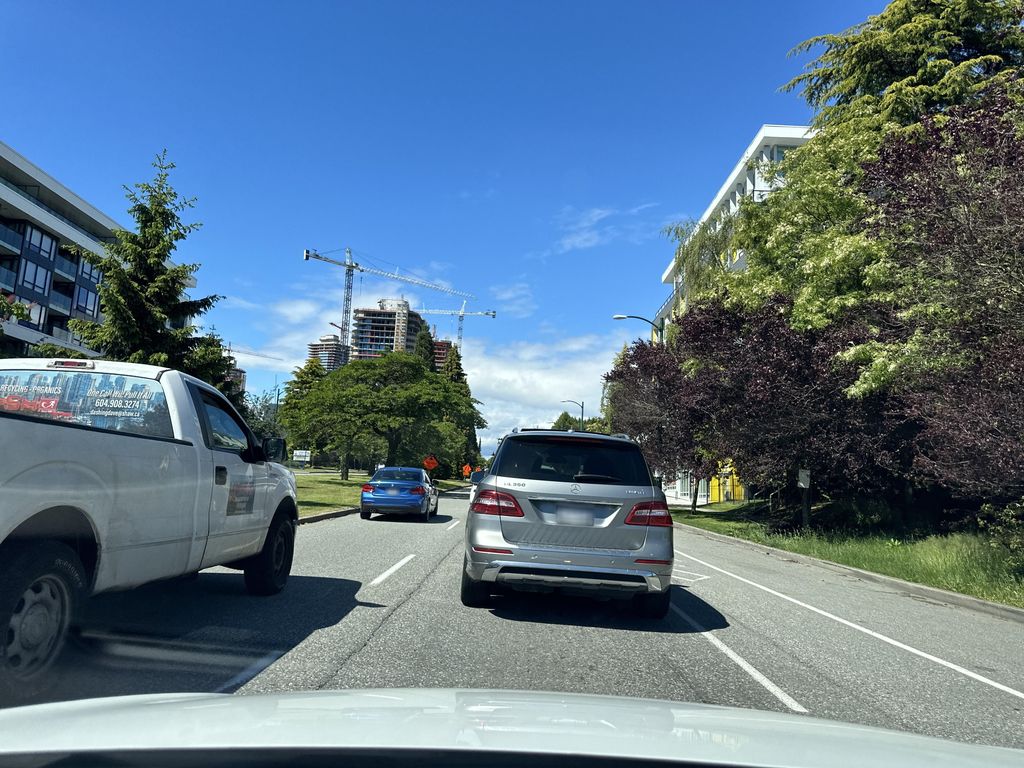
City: vancouver